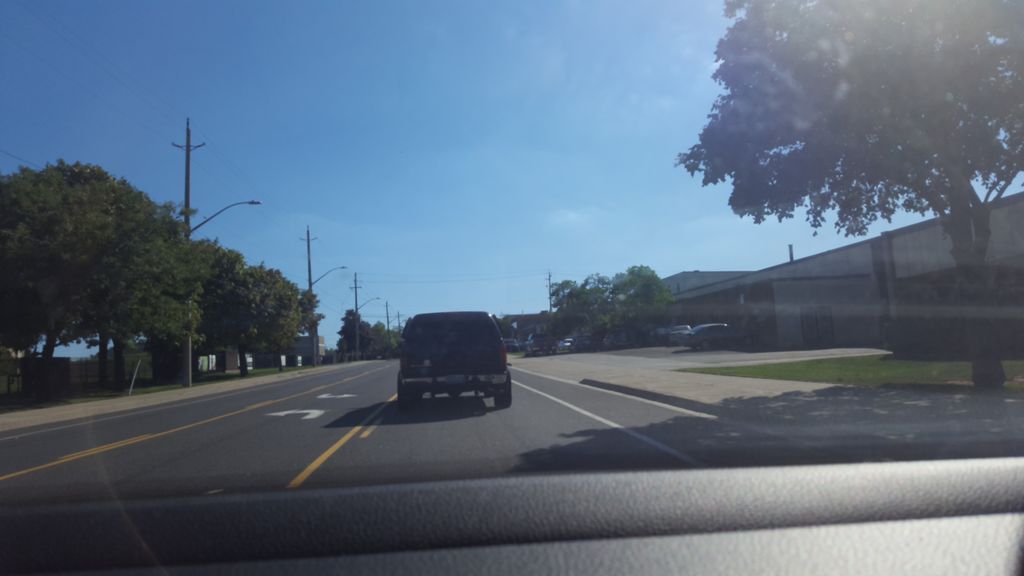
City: hamilton